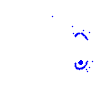
Particle: electron